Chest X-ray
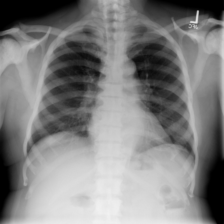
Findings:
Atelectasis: negative
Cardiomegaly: negative
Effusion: negative
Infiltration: negative
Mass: negative
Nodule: negative
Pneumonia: negative
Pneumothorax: negative
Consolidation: negative
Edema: negative
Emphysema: negative
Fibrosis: negative
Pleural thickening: negative
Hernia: negative